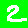
Digit: 2